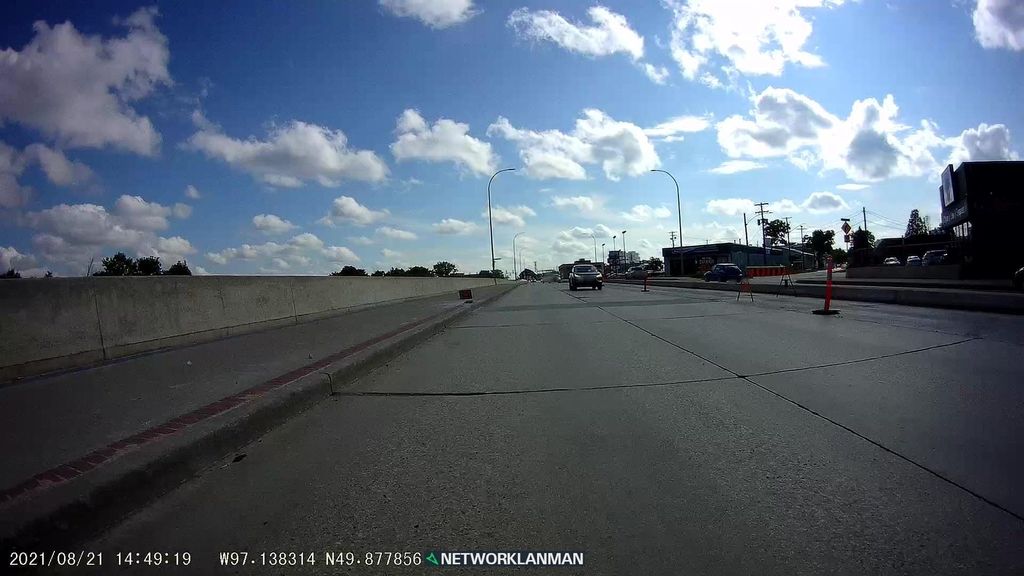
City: winnipeg